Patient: sex M, age 44
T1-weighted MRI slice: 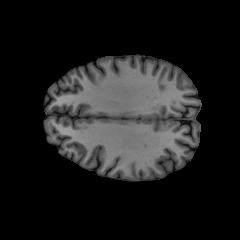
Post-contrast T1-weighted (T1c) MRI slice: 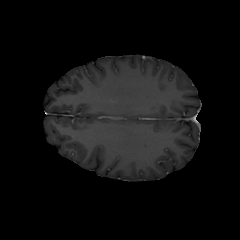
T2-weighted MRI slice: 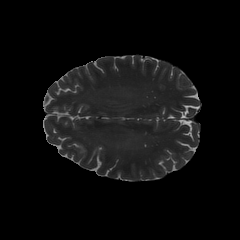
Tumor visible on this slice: no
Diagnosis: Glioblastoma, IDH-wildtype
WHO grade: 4